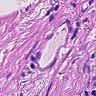
Metastatic tissue present: no